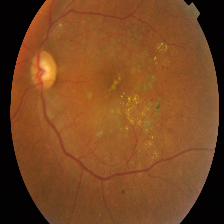
Diabetic retinopathy grade: Proliferative DR